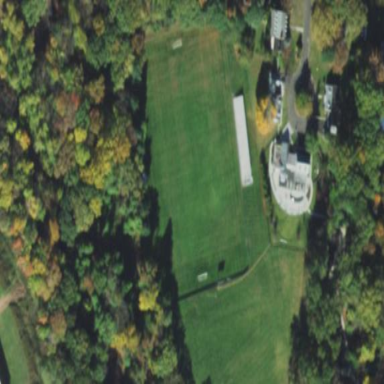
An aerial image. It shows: Soccer pitch designated for leisure and sports activities.